Interaction volume radius: 5 \u00c5
Interaction volume height: 45 \u00c5
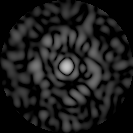
Disorder parameter: 0.8416